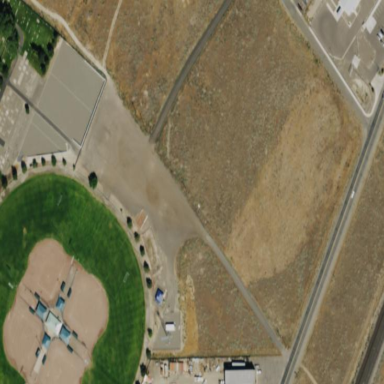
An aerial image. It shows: Unpaved parking area.